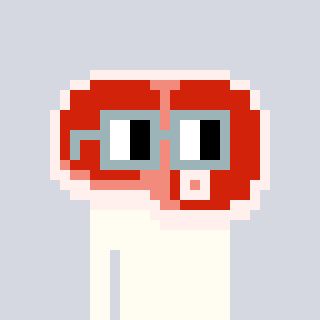
a pixel art character with square dark gray glasses, a steak-shaped head and a gunk-colored body on a cool background